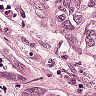
Metastatic tissue present: yes